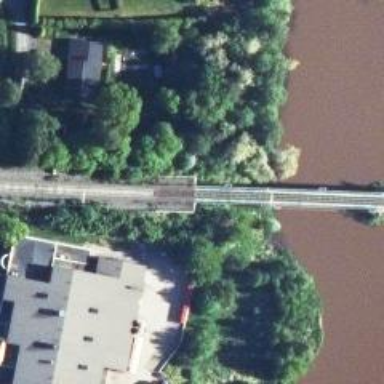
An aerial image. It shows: Bridge with electrified continuous railway track and contact line.